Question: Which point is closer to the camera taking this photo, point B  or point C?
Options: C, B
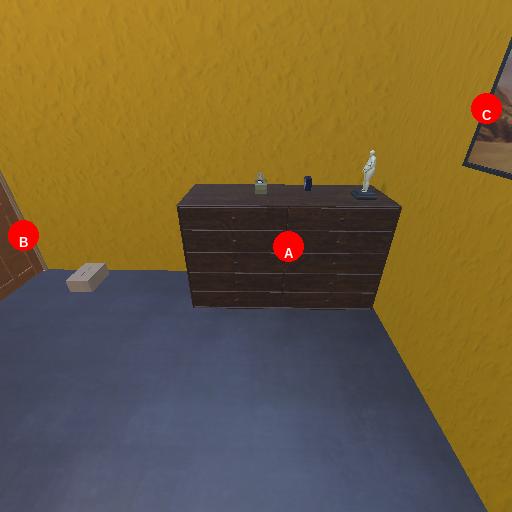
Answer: C